Question: I am having some trouble making a new QT widget fill all the available space.
I want to add a widget (a QGLWidget) to the verticle layout ('mVisual') and have the layout resize so that mVisual occupies the maximal amount of area.
My layout looks as follows:

The code I have is
'''
ui.setupUi(this);
mWidget = new glStream();
//mWidget->setMinimumHeight(480);
//mWidget->setMinimumWidth(480);
ui.mVisual->addWidget(mWidget);
'''
The problem is that if I don't manually set the width or height I can't even see my widget when I add it!
The only thing I can think of is to perform some sort or arithmetic like 'parentSize-lytControlsSize', but this feels dirty and like MFC.
How can I layout my widgets so that one layout ('mVisual') is minimal, while the other is maximal?
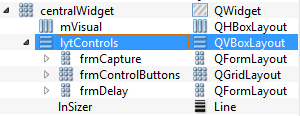
Answer: if you put your widget in a Layout, widget fill all available space in their parent area, and if you want to fill without margins, set Layout margins to '0'.